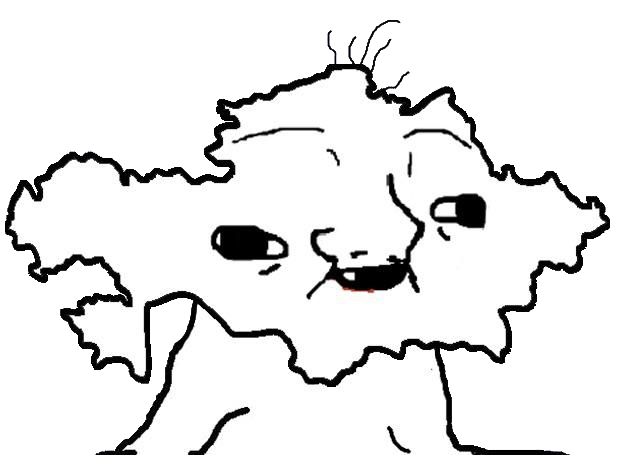
Label: 5_Brainlet